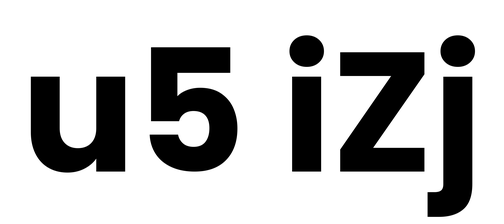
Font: Poppins-Bold